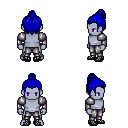
a pixel art fantasy rpg character, male body template, dark elf, purple skin, steel arm armor, metal pants, blue short topknot hairstyle, ghillies, four views (front, back, left, right), 2x2 character sprite sheet, small pixel art, hard edges, no anti-aliasing